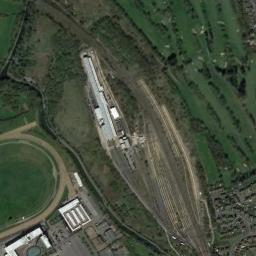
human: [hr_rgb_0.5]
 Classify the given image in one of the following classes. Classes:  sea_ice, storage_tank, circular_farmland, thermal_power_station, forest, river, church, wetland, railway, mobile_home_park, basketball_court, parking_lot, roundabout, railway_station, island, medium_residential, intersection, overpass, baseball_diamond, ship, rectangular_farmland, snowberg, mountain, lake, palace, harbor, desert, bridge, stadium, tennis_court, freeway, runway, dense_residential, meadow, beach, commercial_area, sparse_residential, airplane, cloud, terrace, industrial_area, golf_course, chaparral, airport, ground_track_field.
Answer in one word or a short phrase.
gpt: railway_station